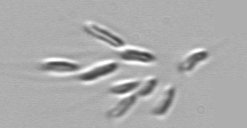
Label: Dinobryon